Question: I want to design below screen

When i press 'Add number' button, it will insert one entry in below scrollable layout. In that when i press 'X' button it should delete that particular row.
How to achieve this??
Any idea??
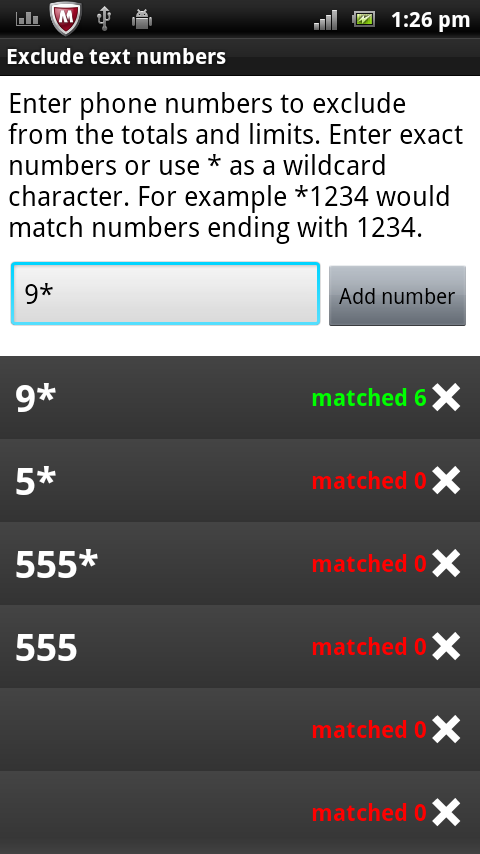
Answer: 1. Use a ListView for displaying the list of patterns
2. Create a custom layout for each list item. e.g. <LinearLayout xmlns:android="http://schemas.android.com/apk/res/android"
android:layout_width="match_parent"
android:layout_height="wrap_content" >
<TextView
android:id="@+id/textView1"
android:layout_width="0dp"
android:layout_height="wrap_content"
android:layout_weight="1"
android:text="555*" />
<TextView
android:id="@+id/textView1"
android:layout_width="0dp"
android:layout_height="wrap_content"
android:layout_weight="1"
android:text="matched 5 " />
<Button
android:id="@+id/button1"
android:layout_width="wrap_content"
android:layout_height="wrap_content"
android:text="X" />
</LinearLayout>
3. Create a Custom Adapter class extending BaseAdapter It can maintain a list for the patterns to be shown In the getView method of the custom adapter - inflate the xml set the information (like pattern and number of matches) based on the index parameter, using the list set onclick listener for the button (delete that item from list and call notifyDatasetInvalidated()) return the view.
4. On "Add Number" add item to the list in the adapter